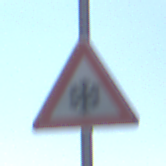
Verkehrszeichen: SchneeOderEisglaette
Umgebung: Outdoor, Suburban
Tageszeit: Midday
Wetter: PartlyCloudy
Licht: Natural
Jahreszeit: NotSpecified
Kontrast: HighContrast